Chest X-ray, PA view. Patient: 35 years old, sex M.
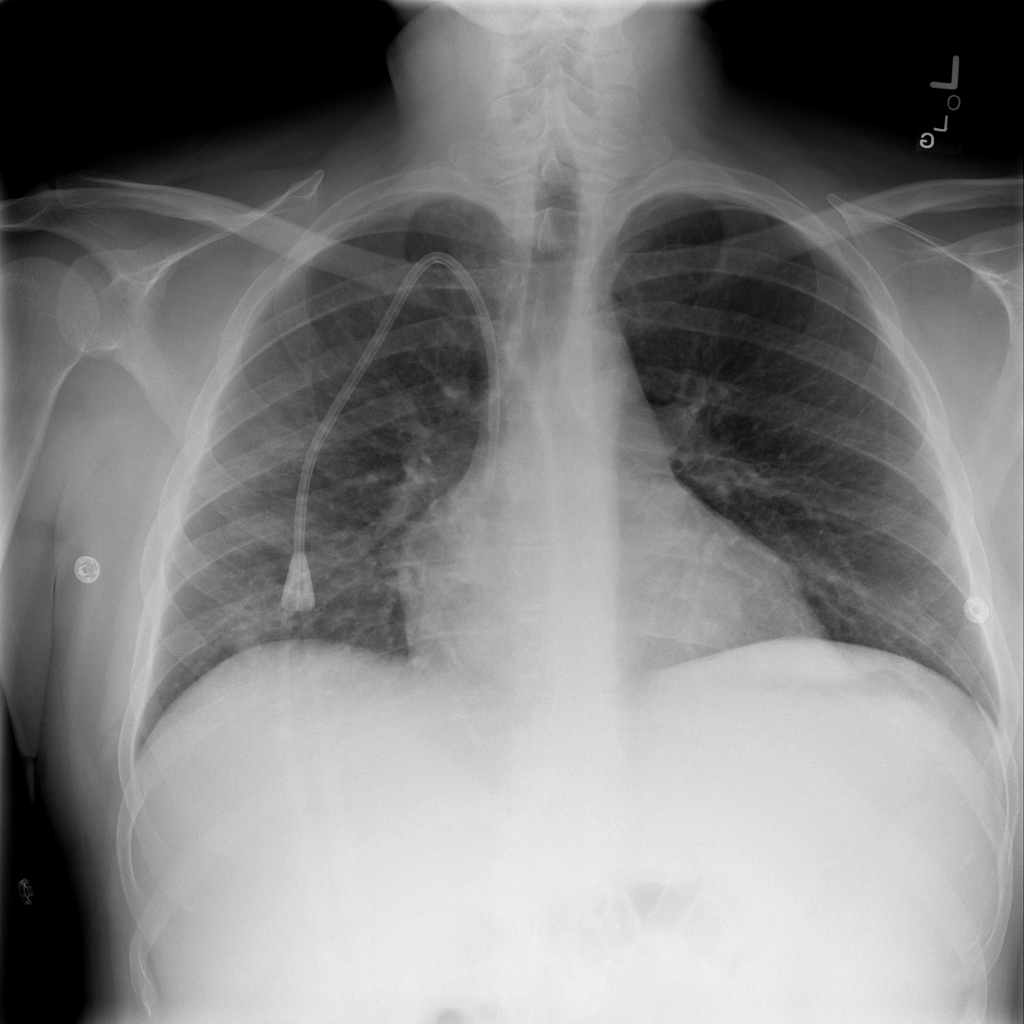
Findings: Infiltration